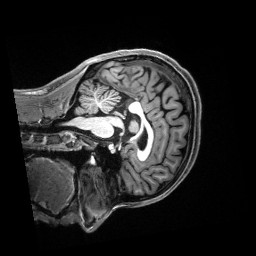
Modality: T1w
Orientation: sagittal
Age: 21
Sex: female
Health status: healthy
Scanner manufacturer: siemens
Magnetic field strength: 3 T
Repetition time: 2.5 s
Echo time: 0.00222 s